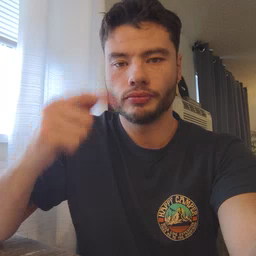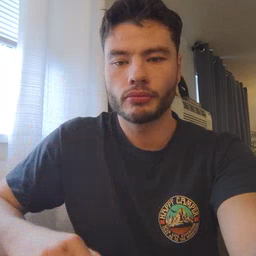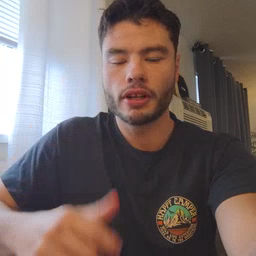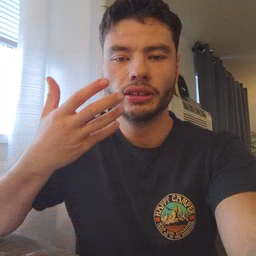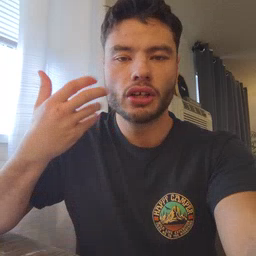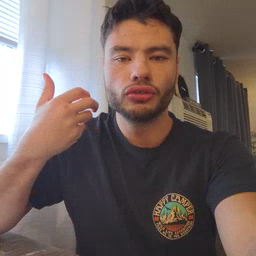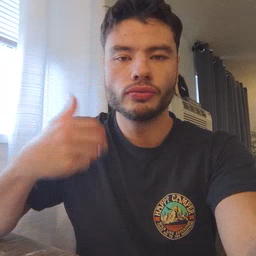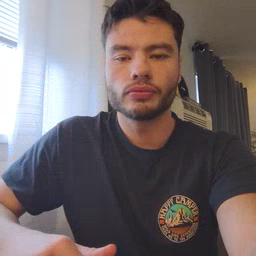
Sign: tiger